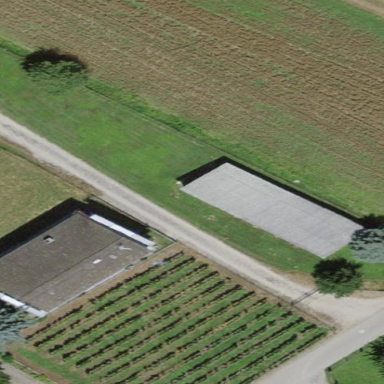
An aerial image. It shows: Vineyard with grape crops.